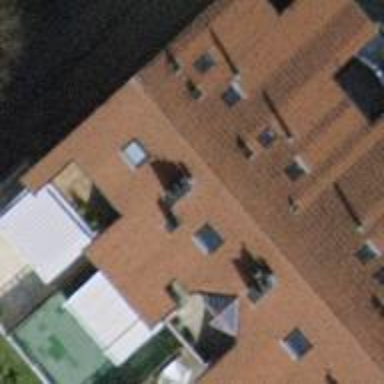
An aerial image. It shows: Terrace building.